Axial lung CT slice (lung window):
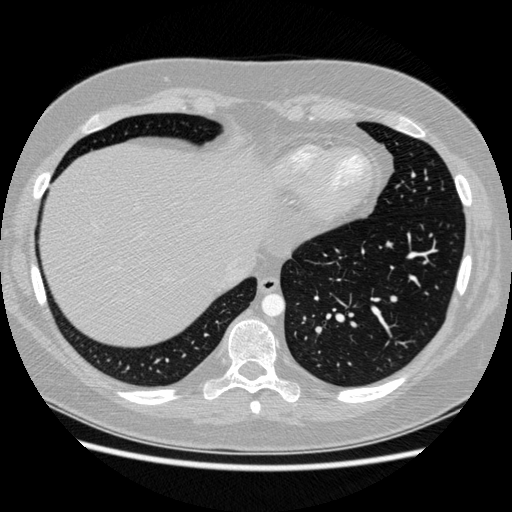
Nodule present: no